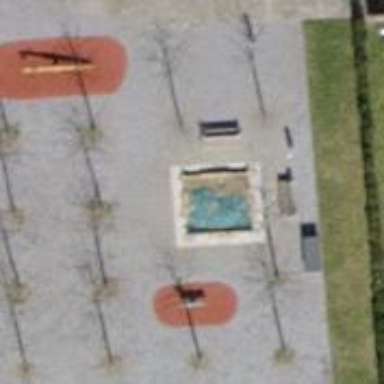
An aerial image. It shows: Sandpit playground.